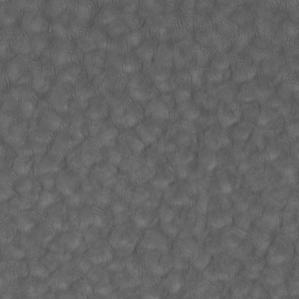
Label: non_frost